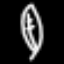
Label: leaf